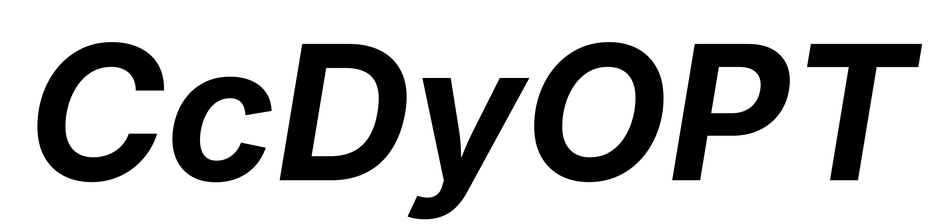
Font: Inter-Italic_Bold_Italic